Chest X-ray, AP view. Patient: 21 years old, sex M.
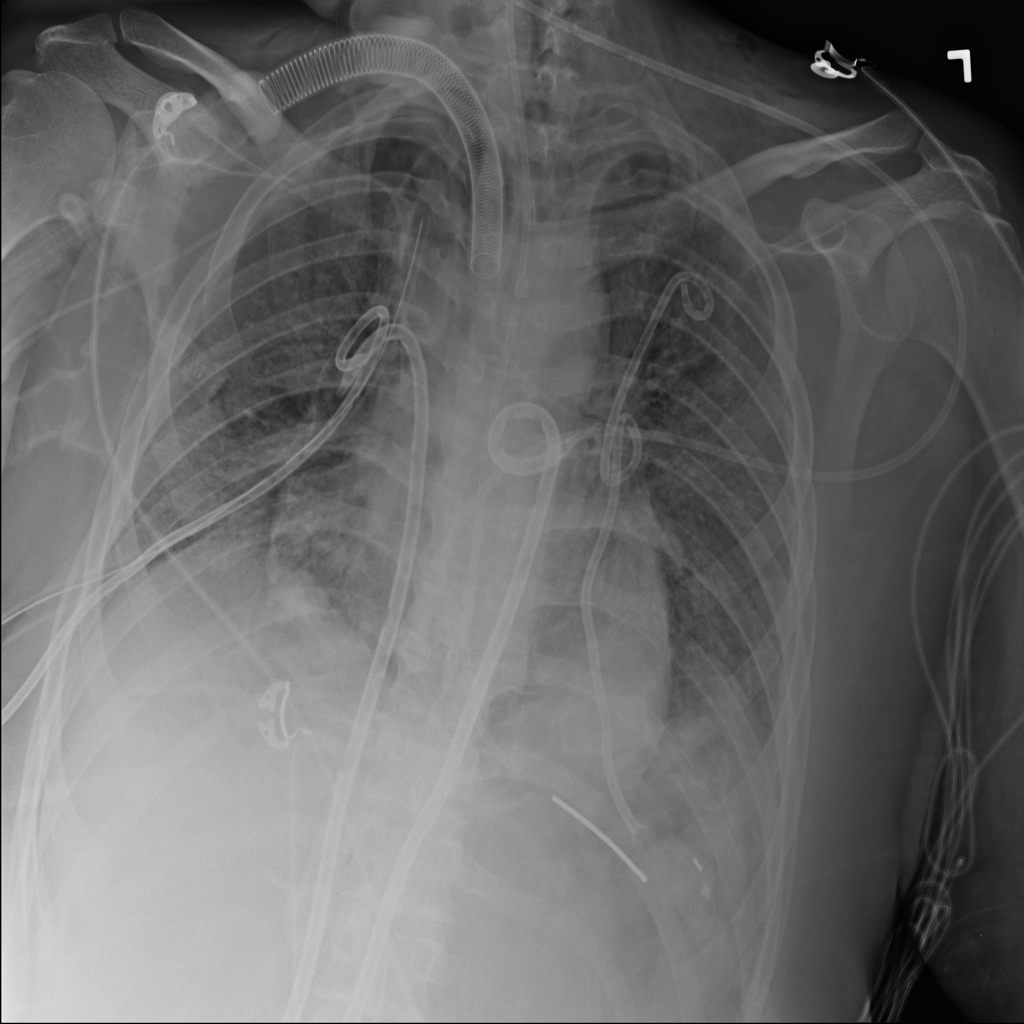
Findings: Infiltration, Pneumothorax